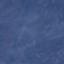
Land use / land cover: HerbaceousVegetation